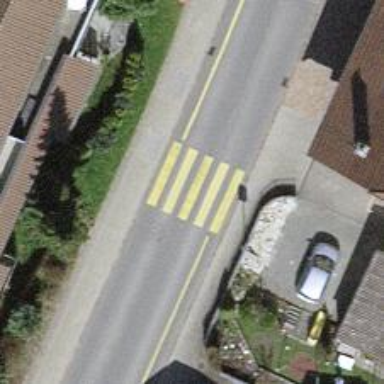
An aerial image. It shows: Zebra crossing on the road.